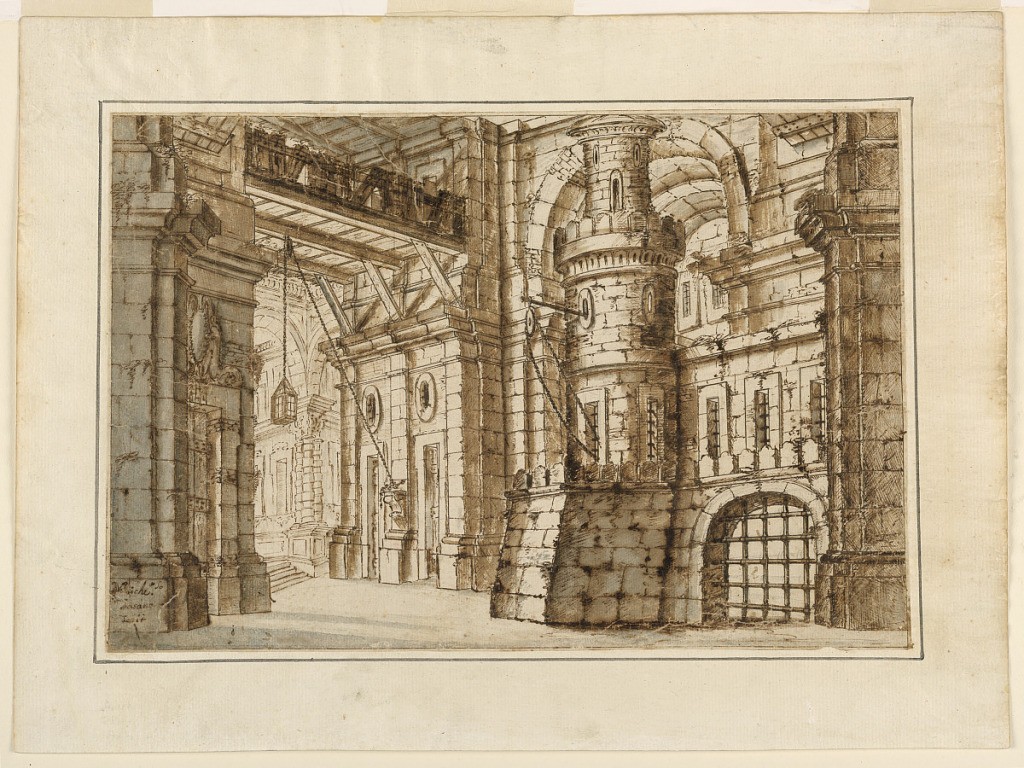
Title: Stage Design of a Prison Interior
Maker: Michelangelo Fasano, Italian, active 18th century
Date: mid-18th century
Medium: Pen and brown ink, brush and gray-blue wash over black chalk on laid paper, lined
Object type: Drawing
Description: View of the interior of a prison court with a winch for a lantern and another for loads